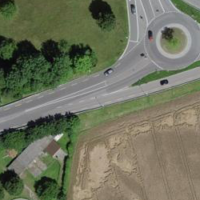
EUNIS habitat code: 57
Species observed at this site:
Tettigonia cantans
Polyommatus icarus
Pseudochorthippus parallelus
Chorthippus brunneus